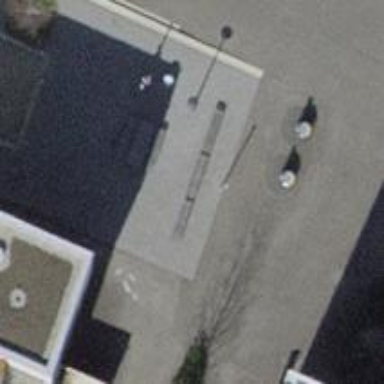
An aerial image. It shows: Brown bench in the vicinity.